Question: I have a simple forum database and want to write SQL query to get
10 last topics (threads) with replies from .
Result: Topic (thread) name | Last message text | User name | Date

UPDATED:
Here is what I tried:
'''
SELECT thread.thread_id, thread.thread_name, message.thread_id,
COUNT(message.thread_id)
FROM thread, message
WHERE message.thread_id = thread.thread_id
GROUP BY message.thread_id
HAVING COUNT(message.thread_id) >= 3
LIMIT 10
'''
But it returns 10 topics (threads) with 3 or more (but not 3 or more unique posters)
UPDATE 2:
'''
SELECT message.thread_id AS ID, thread.thread_name AS topic
FROM message INNER JOIN thread
ON message.thread_id = thread.thread_id
GROUP BY message.thread_id
HAVING COUNT(*) >= 3
LIMIT 10
'''
This also returns 10 topics with 3 or more replies
UPDATE 3, thanks @shawnt00
'''
SELECT thread.thread_name AS 'Topic', message_text AS 'Message', person_nickname AS 'Nickname', message_date AS 'Date'
FROM thread,
(
SELECT thread.thread_id, MAX(message_date) AS last_date
FROM thread
INNER JOIN message ON message.thread_id = thread.thread_id
GROUP BY thread.thread_id
HAVING COUNT(DISTINCT message.person_id) >= 3
) AS temp
INNER JOIN message
ON message.thread_id = temp.thread_id AND message.message_date = temp.last_date
INNER JOIN person ON person.person_id = message.person_id
WHERE thread.thread_id = temp.thread_id
ORDER BY message.message_date DESC
LIMIT 10
'''
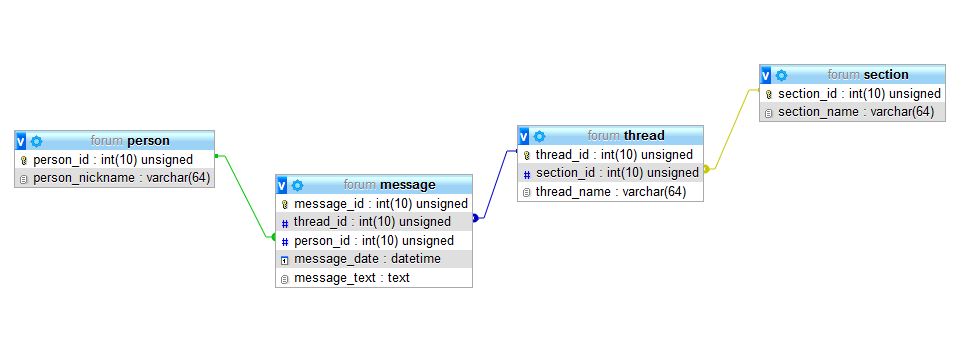
Answer: '''
with data as (
select p.thread_id, max(message_date) as last_date
from thread t inner join message m on m.thread_id = t.thread_id
group by p.thread_id
having count(distinct m.person_id) >= 3
)
select *
from data d
inner join message m
on m.thread_id = d.thread_id and m.message_date = m.last_date
inner join person p on p.person_id = m.person_id;
'''
The only assumption is that there can't be ties on dates. If you have analytic functions available then there are other approaches using those. I'm sure you can figure out how to get top 10.